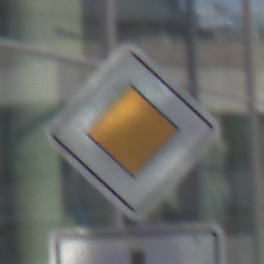
Verkehrszeichen: Vorfahrtsstrasse
Zusatzzeichen unten: VerlaufVorfahrtsstrasse5
Umgebung: Outdoor, Urban
Tageszeit: MorningAfternoon
Wetter: PartlyCloudy
Licht: Natural
Jahreszeit: NotSpecified
Kontrast: HighContrast